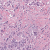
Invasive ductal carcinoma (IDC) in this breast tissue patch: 1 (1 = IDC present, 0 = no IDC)